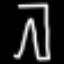
Label: pants